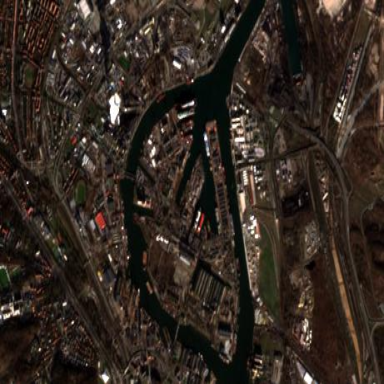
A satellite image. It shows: Industrial area used as shipyard.